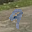
Label: 9